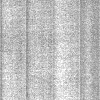
Atmospheric dust classification: dusty